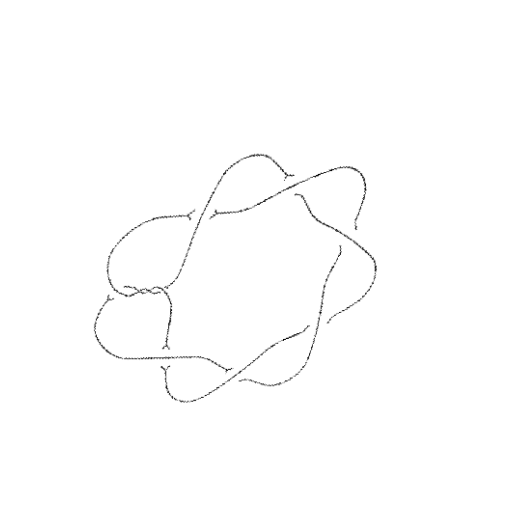
Crossing number: 10